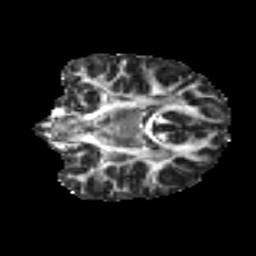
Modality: FA
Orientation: coronal
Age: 18
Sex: female
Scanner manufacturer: ge
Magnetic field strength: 3 T
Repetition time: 7.8 s
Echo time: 0.0618 s